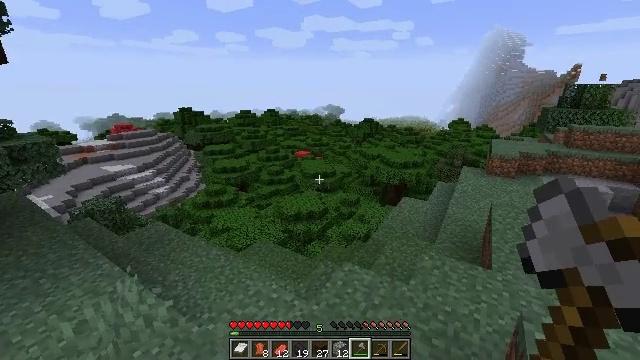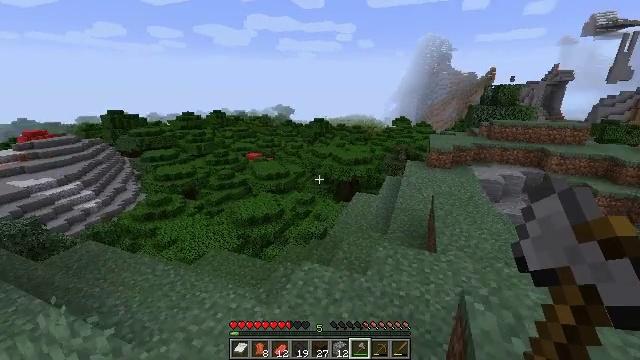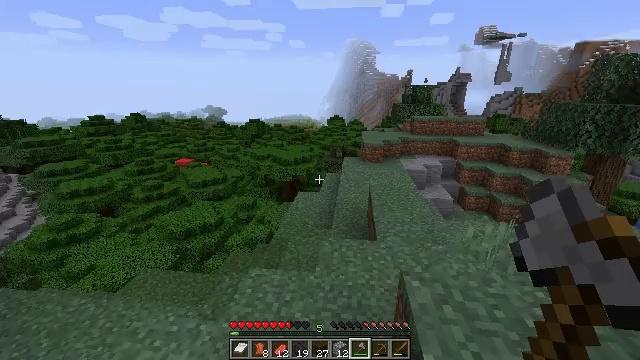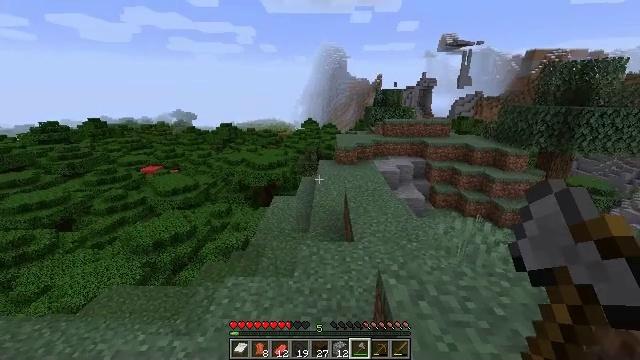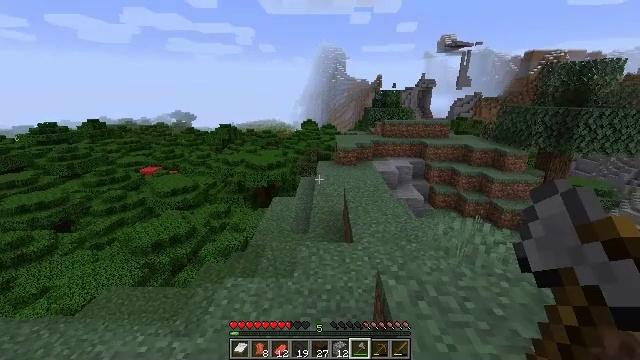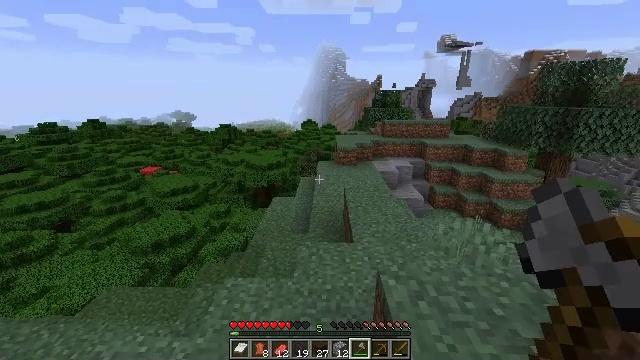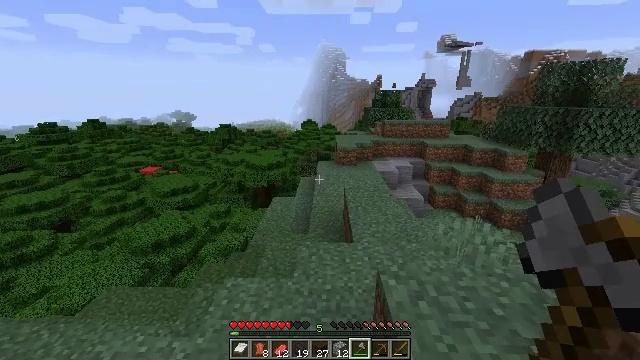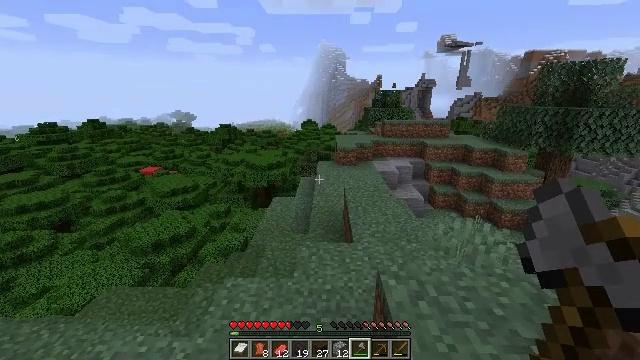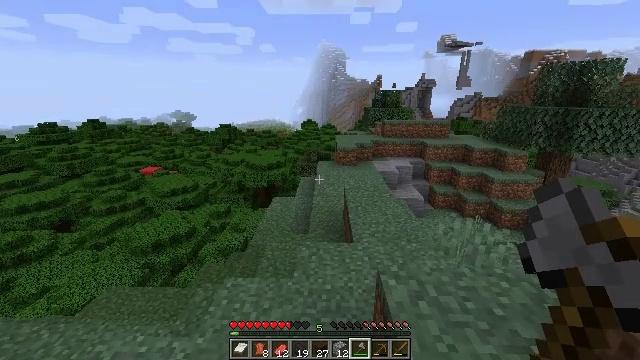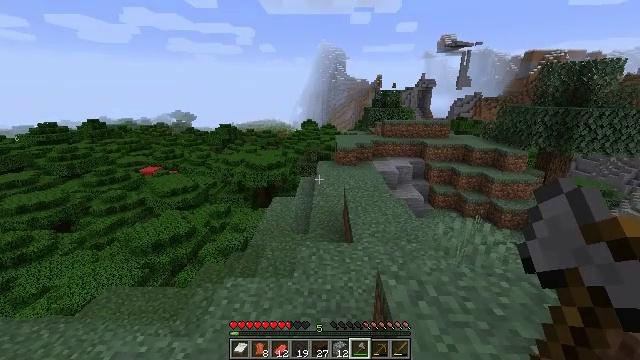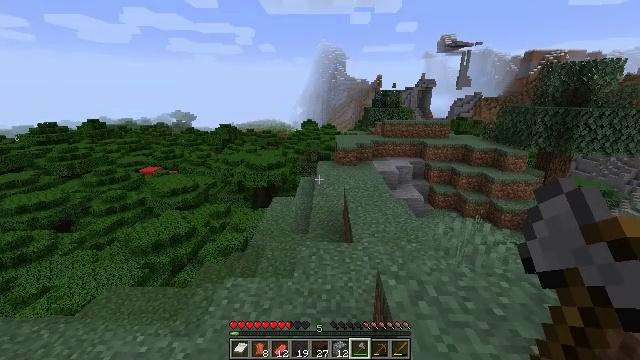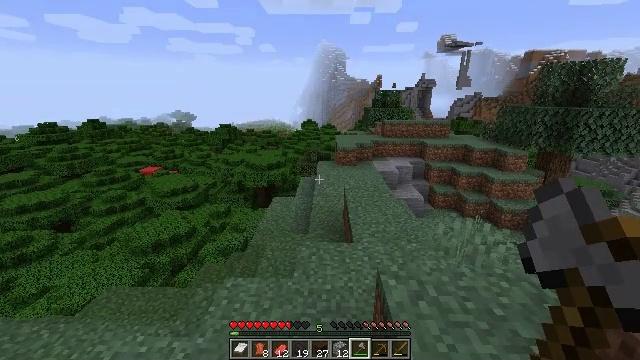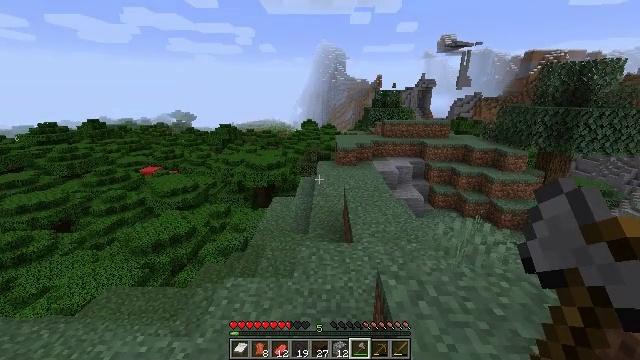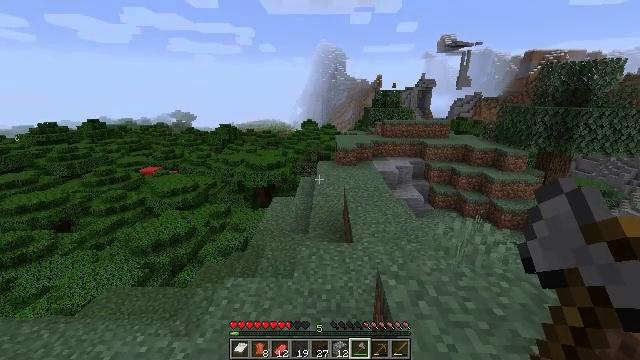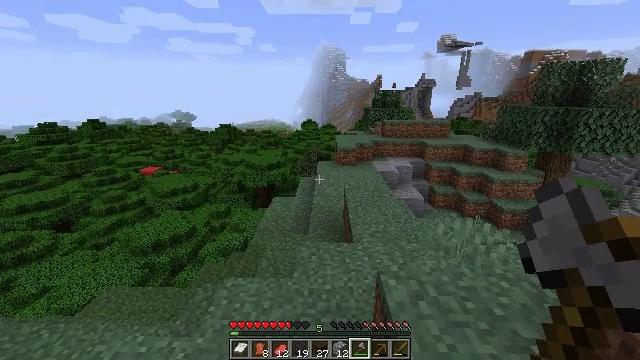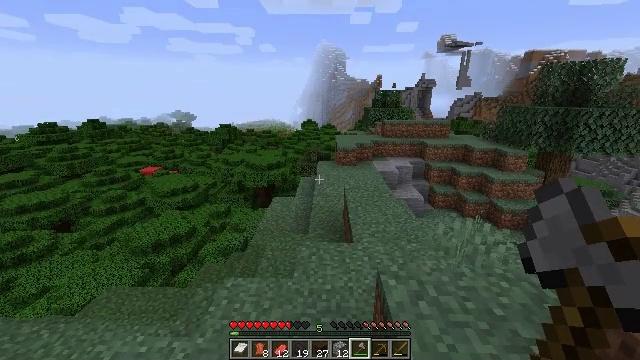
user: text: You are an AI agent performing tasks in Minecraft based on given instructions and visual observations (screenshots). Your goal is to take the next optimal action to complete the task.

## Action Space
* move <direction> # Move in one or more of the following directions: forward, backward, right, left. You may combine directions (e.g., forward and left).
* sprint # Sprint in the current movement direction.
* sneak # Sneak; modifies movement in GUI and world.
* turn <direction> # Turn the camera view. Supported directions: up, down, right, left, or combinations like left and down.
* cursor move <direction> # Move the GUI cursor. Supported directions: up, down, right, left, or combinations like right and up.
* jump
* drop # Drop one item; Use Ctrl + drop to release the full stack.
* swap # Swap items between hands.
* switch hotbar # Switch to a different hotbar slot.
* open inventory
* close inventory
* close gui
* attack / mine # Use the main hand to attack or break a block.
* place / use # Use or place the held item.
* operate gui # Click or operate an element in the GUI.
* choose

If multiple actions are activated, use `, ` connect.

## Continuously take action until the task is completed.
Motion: motion action
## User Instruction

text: Mine brown mushroom block in the forest.
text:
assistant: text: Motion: turn right
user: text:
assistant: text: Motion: turn right
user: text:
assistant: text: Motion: turn right
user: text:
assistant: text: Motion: no_op
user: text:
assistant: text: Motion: no_op
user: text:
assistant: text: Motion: no_op
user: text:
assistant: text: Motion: no_op
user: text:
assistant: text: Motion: no_op
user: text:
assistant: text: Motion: no_op
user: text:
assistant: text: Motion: no_op
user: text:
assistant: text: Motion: no_op
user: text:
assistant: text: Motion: no_op
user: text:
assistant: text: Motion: no_op
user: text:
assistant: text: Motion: no_op
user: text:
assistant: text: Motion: no_op
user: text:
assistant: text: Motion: no_op
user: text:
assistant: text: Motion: no_op
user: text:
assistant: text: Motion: no_op
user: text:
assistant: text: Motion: no_op
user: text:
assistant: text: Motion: no_op
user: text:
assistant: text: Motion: no_op
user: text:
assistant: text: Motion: turn right
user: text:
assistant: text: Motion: turn right and down
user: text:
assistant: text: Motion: turn right
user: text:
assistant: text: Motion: turn right and up
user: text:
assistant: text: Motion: turn right and up
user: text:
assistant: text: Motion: turn right and up
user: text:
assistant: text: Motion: turn right
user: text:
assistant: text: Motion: turn right and up
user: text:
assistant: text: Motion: turn right and up